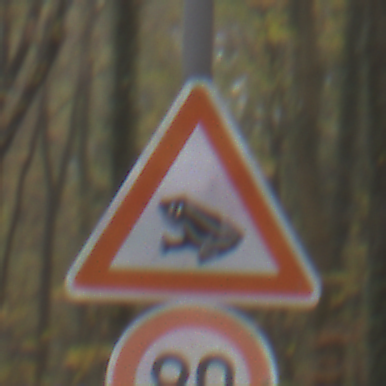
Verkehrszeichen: AmphibienwanderungRechts
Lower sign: Geschwindigkeit80
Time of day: MorningAfternoon
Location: Outdoor (Nature)
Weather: Overcast
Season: Autumn
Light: Natural